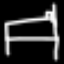
Label: bed